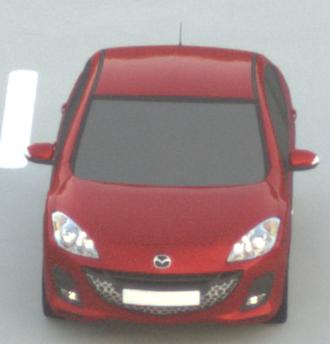
Make: Mazda
Model: 3 1.6
Detailed model: 3 (BL)
Model produced from: 2009/05
Model produced until: 2010/12
Doors: 5
Color: red
Road condition: dry road
Daytime: sunrise or sunset
Contrast: low contrast